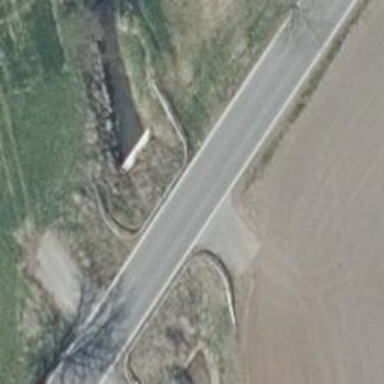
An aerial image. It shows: Culvert tunnel.